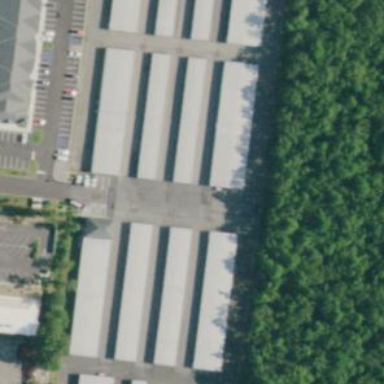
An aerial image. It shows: Storage rental shop.